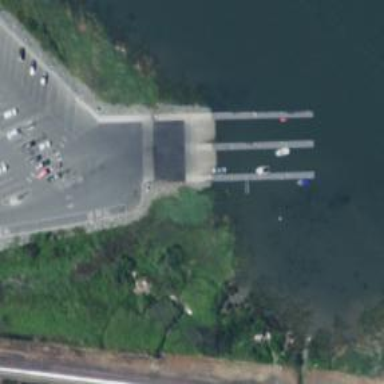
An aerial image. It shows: Slipway on leisure land.